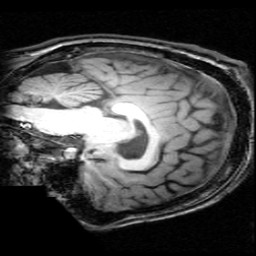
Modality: T1w
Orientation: sagittal
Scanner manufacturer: ge
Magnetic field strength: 3 T
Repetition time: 0.01222 s
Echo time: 0.005176 s